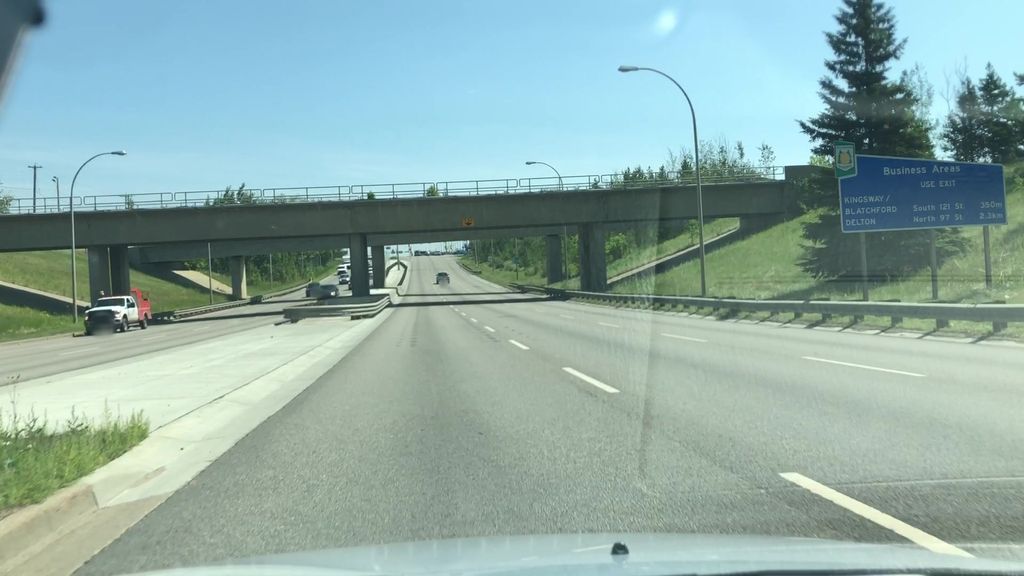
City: edmonton